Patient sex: F
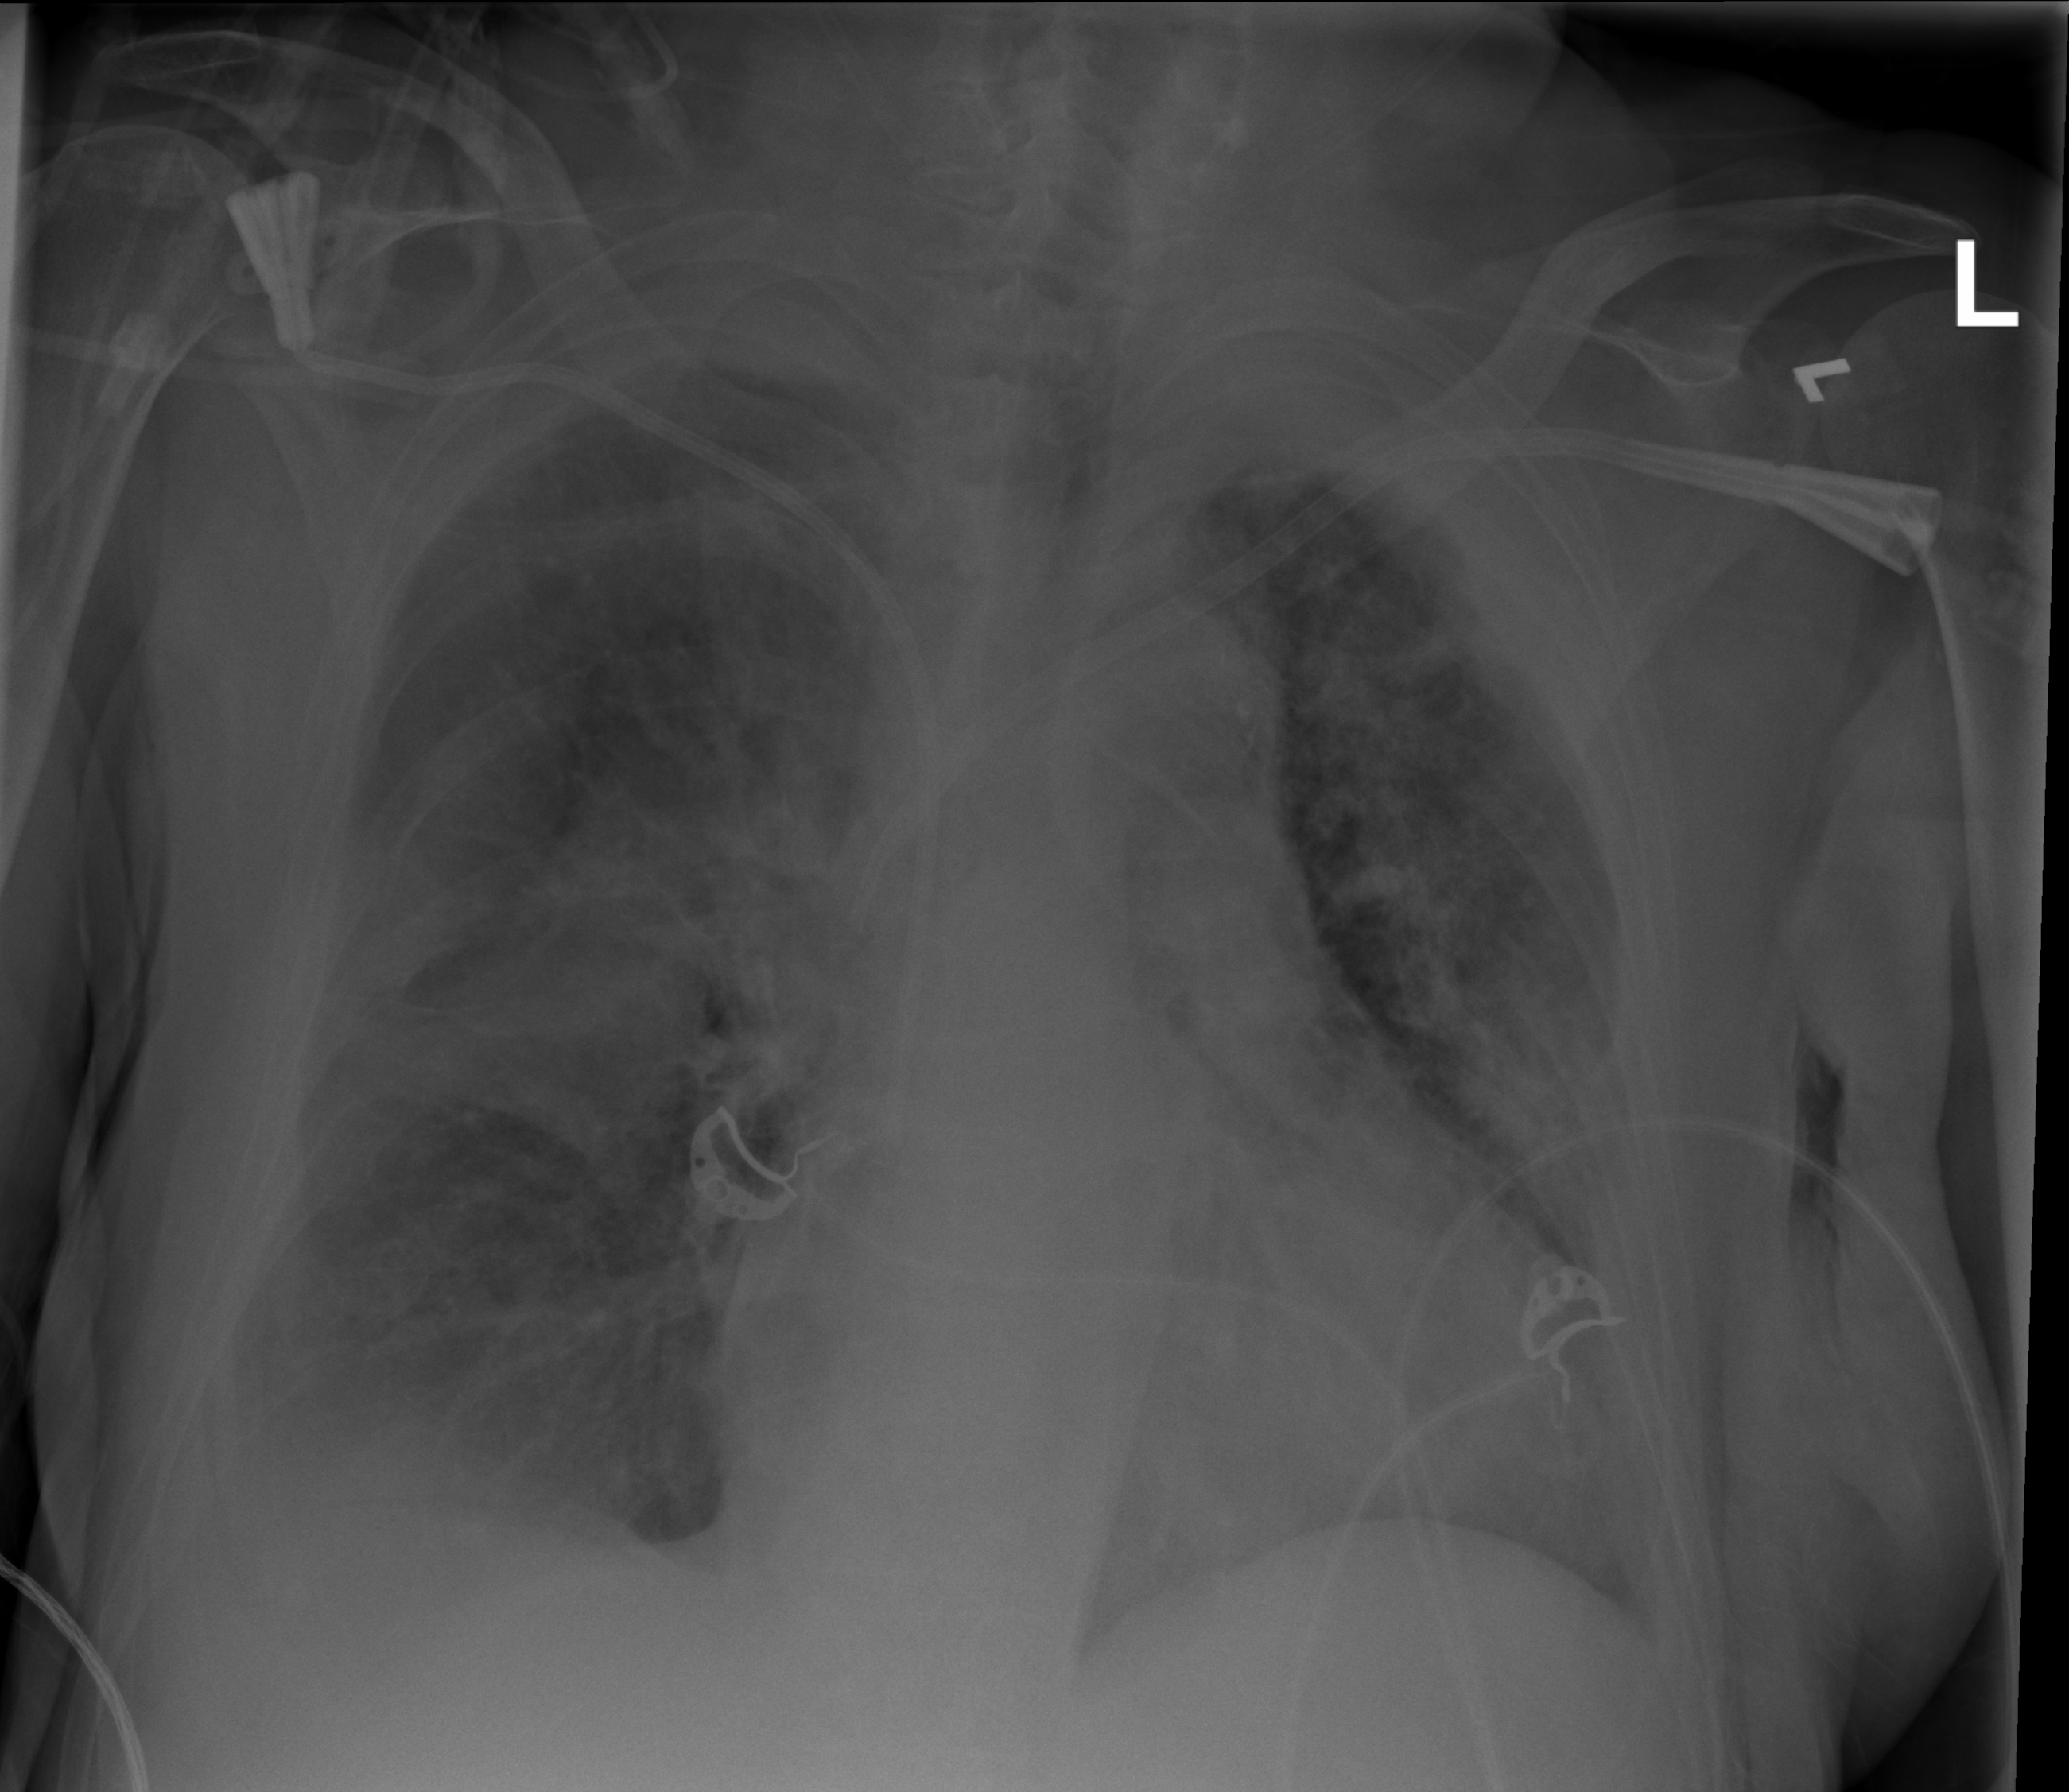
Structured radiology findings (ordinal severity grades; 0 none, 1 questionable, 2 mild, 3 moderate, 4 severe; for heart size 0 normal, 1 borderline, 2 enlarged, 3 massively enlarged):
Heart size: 2
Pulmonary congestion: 2
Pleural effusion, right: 3
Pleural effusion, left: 1
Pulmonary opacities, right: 2
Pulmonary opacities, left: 2
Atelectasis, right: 2
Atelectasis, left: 2